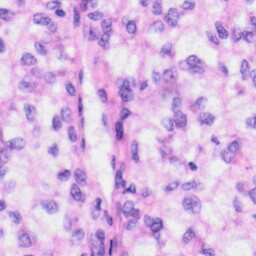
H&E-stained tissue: Liver